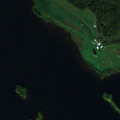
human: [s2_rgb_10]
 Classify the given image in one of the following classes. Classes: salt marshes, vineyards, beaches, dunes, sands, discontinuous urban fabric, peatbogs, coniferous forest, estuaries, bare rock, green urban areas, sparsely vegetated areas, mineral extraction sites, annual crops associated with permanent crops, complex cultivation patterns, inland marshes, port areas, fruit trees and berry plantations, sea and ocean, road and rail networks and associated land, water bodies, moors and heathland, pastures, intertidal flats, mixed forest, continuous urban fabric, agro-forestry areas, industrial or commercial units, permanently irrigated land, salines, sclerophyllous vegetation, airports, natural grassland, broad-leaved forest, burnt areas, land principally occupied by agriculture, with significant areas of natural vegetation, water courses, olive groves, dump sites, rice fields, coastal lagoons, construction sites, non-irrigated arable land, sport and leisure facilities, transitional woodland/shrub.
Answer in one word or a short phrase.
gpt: non-irrigated arable land, coniferous forest, mixed forest, transitional woodland/shrub, water bodies